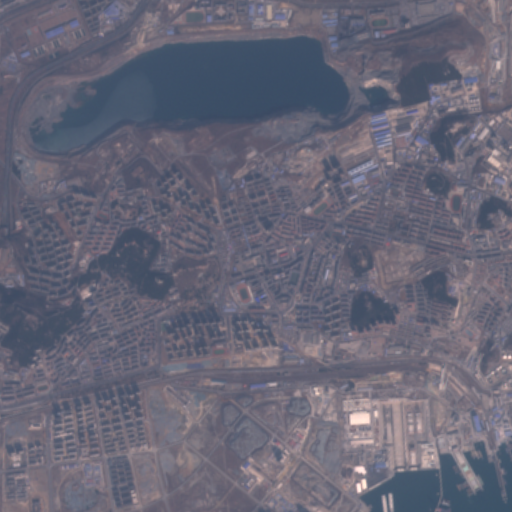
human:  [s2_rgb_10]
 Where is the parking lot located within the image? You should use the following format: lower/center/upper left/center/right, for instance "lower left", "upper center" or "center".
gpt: The parking lot is located in the center left of the image.
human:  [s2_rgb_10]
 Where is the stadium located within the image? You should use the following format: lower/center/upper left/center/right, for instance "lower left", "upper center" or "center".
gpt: The stadium is located in the center of the image.
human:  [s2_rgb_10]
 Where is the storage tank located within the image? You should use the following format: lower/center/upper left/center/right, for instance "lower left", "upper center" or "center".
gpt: The storage tank is located in the lower right of the image.
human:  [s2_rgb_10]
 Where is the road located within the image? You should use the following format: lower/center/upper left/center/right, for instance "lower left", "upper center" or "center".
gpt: There is no road in the image.